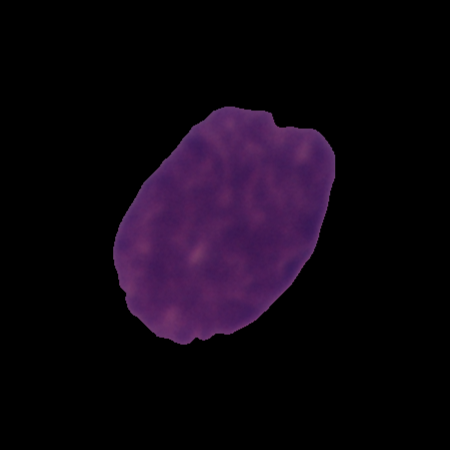
Label: cancer